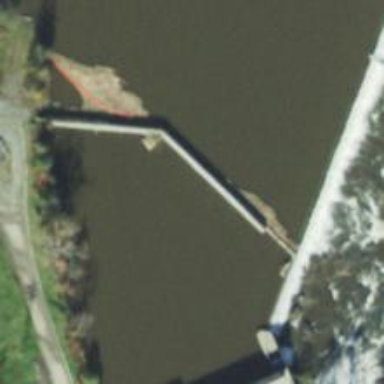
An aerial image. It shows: Dam across waterway.